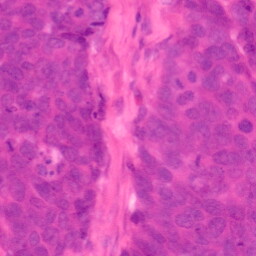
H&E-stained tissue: Colon